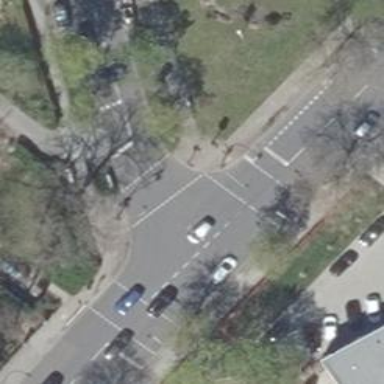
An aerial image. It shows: Road crossing with traffic signals.